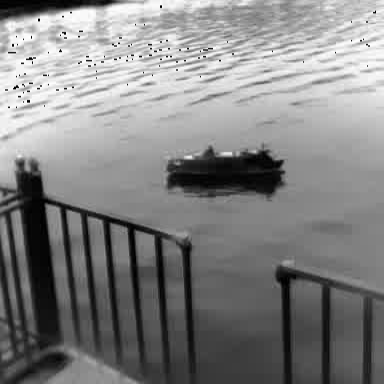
There is a container_ship in the infrared image.